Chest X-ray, PA view. Patient: 51 years old, sex F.
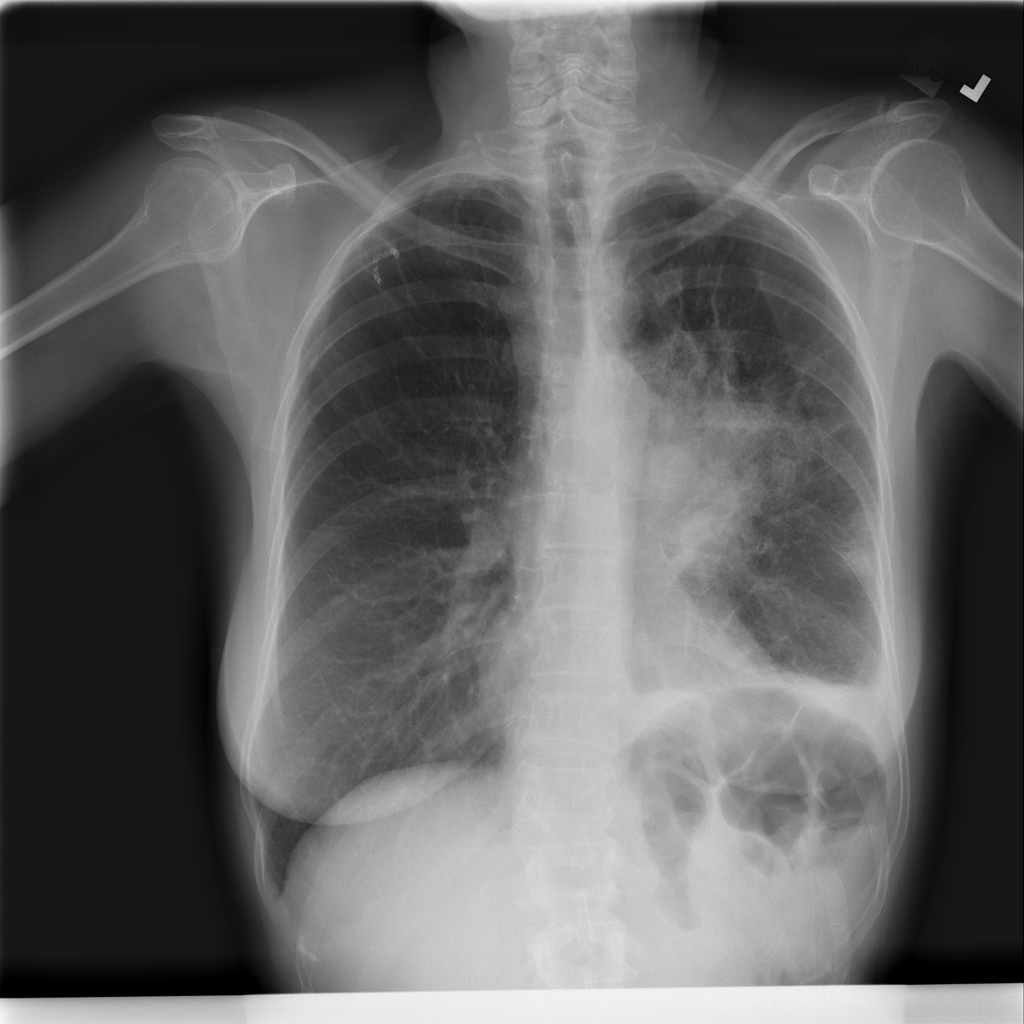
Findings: Mass, Pneumothorax